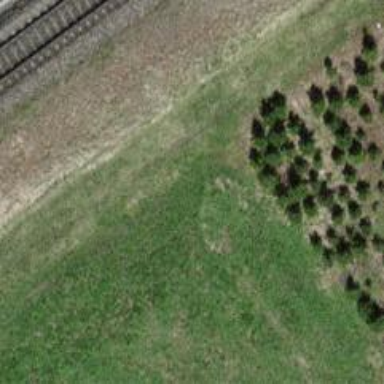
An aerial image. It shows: Unpaved track with grade 4 quality.